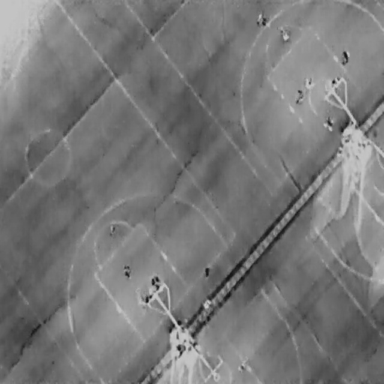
There are 13 People in the infrared image.